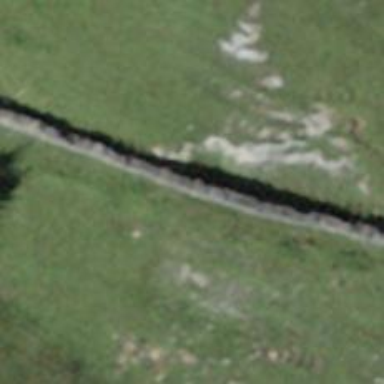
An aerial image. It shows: Wall barrier.